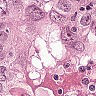
Metastatic tissue present: yes